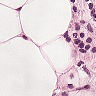
Metastatic tissue present: yes